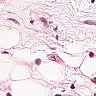
Metastatic tissue present: yes